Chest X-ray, PA view. Patient: 24 years old, sex F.
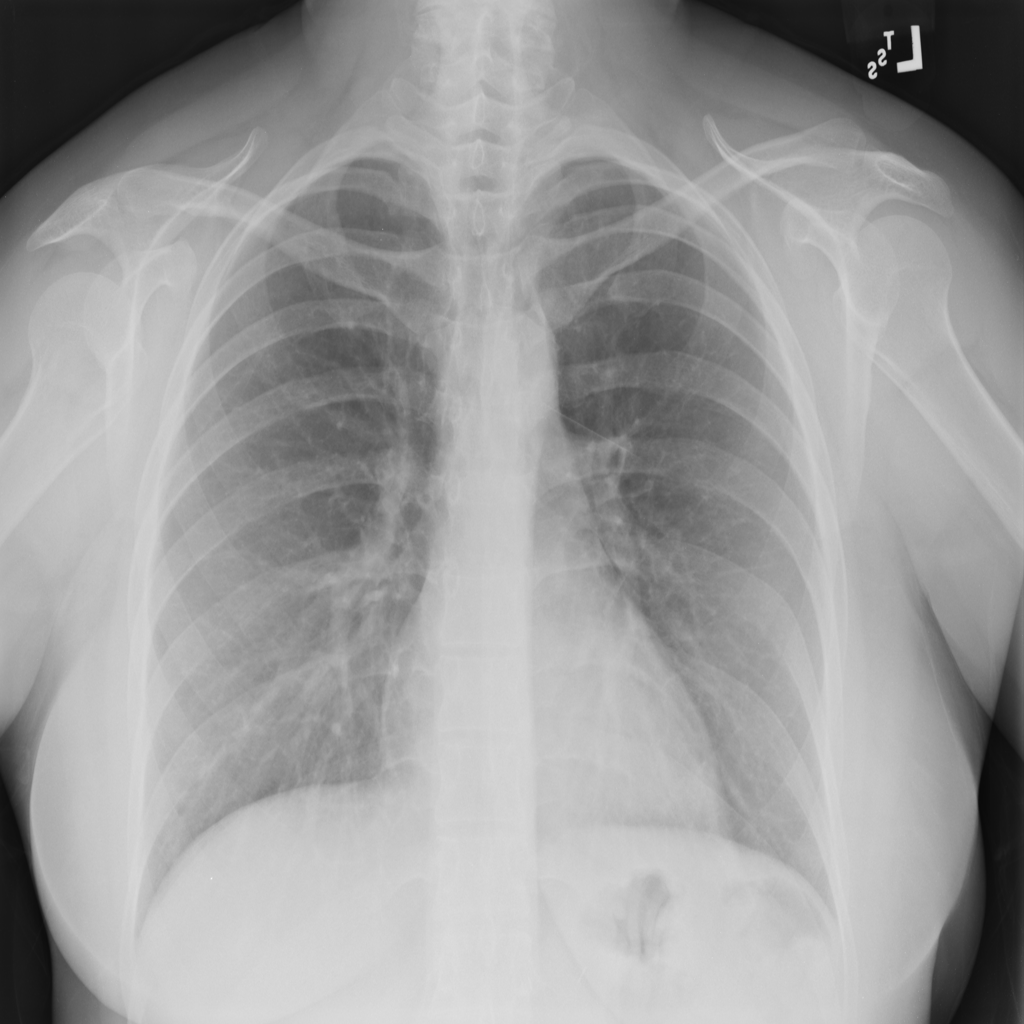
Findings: No Finding